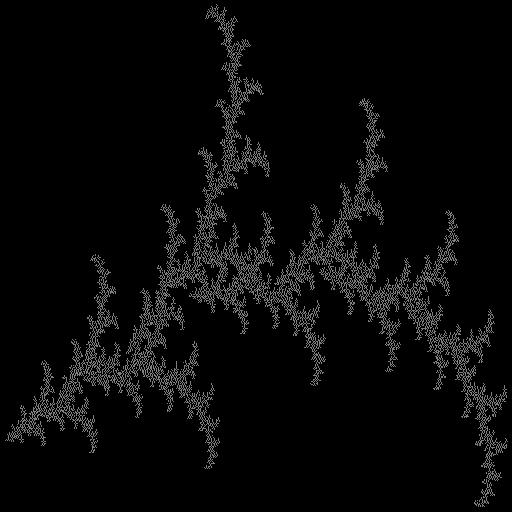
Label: branch